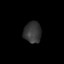
Tissue: skin
Cell type: Epithelial cells
Senescence score: 0.2305
Nuclear area (px): 370
Mean DAPI intensity: 52.97